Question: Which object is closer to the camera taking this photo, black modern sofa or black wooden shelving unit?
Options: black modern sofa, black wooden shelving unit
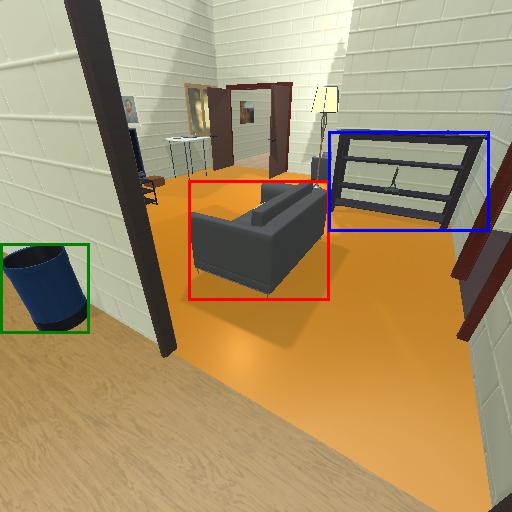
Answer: black modern sofa